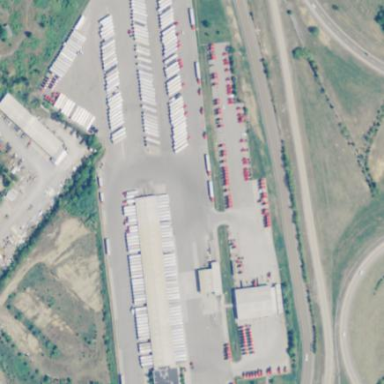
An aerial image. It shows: Industrial area focused on logistics activities.